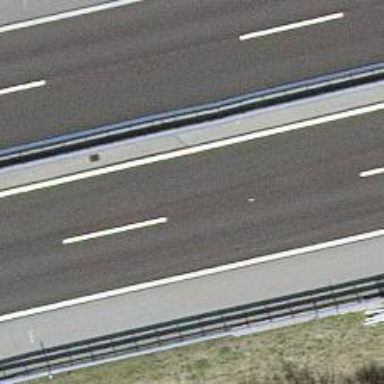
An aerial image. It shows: View of motorway.